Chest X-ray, AP view. Patient: 56 years old, sex M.
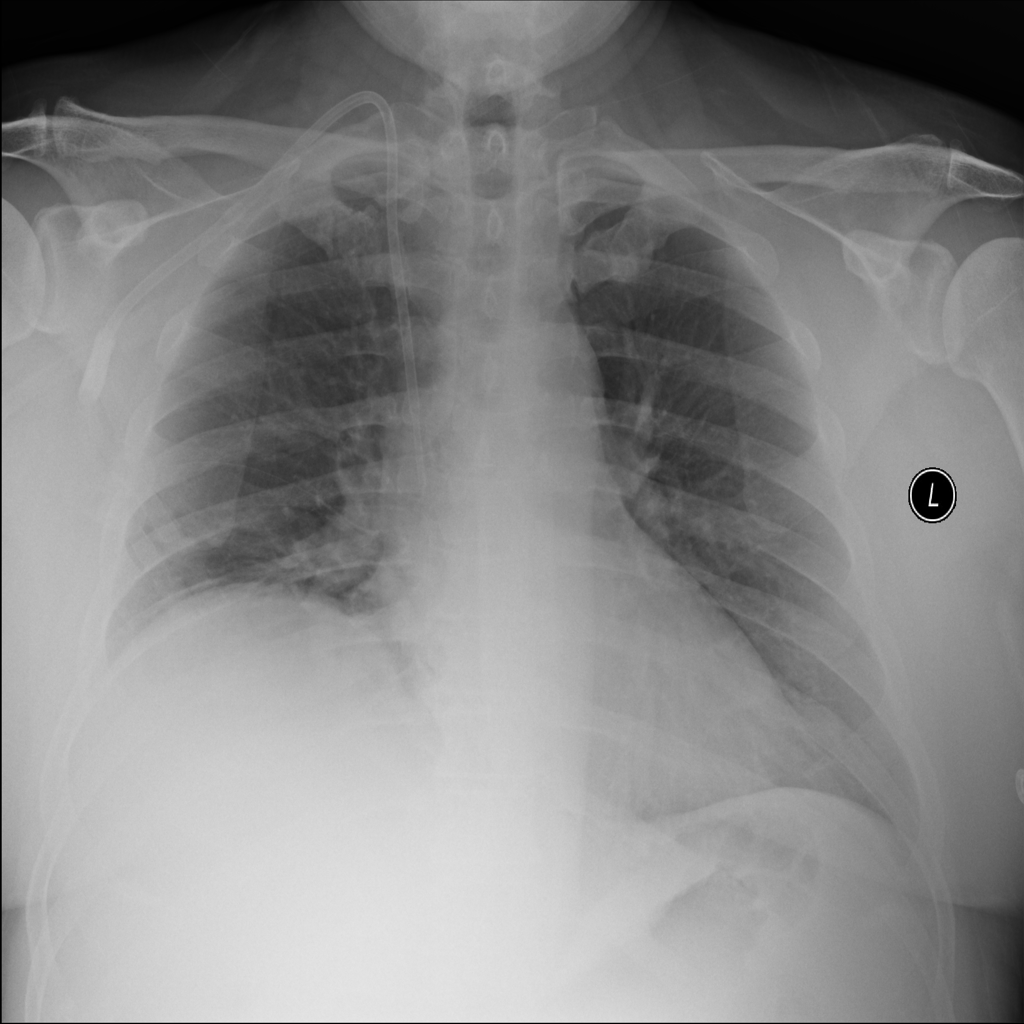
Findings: No Finding